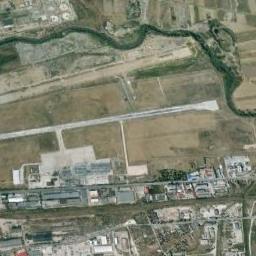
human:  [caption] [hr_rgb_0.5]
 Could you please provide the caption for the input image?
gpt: This airport has two parallel runways .

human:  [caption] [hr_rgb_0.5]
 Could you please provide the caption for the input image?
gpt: An airport with a runway on the lawn and some buildings arranged neatly beside .

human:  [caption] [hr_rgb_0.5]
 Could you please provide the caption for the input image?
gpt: There is an airport with a runway in the field next to many buildings .

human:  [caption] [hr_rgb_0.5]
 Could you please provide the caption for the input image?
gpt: An airport with a runway and many buildings is surrounded by a residential area and brown farmland with a meandering river next to it .

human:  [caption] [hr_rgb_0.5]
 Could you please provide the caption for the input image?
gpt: The  buildings are on the side of the runway of the airport .